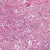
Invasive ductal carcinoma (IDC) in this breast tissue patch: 1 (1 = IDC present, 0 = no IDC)